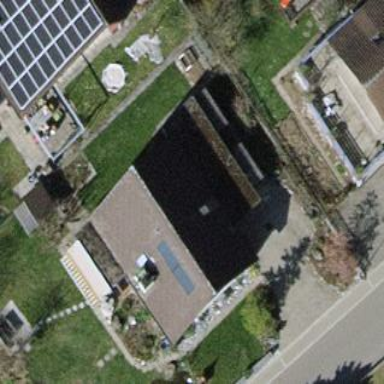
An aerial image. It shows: Gabled building.